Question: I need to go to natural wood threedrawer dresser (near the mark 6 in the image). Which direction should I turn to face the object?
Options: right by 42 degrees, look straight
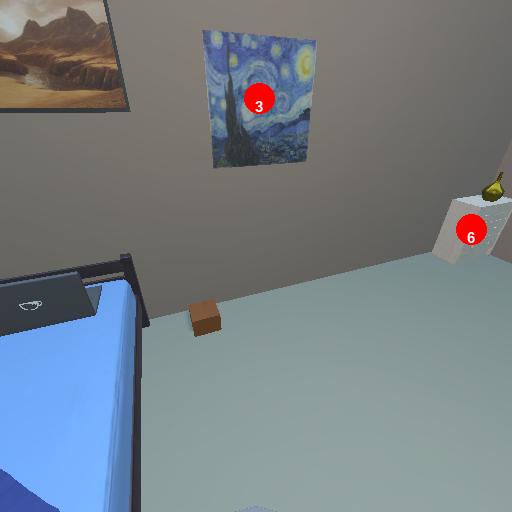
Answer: right by 42 degrees